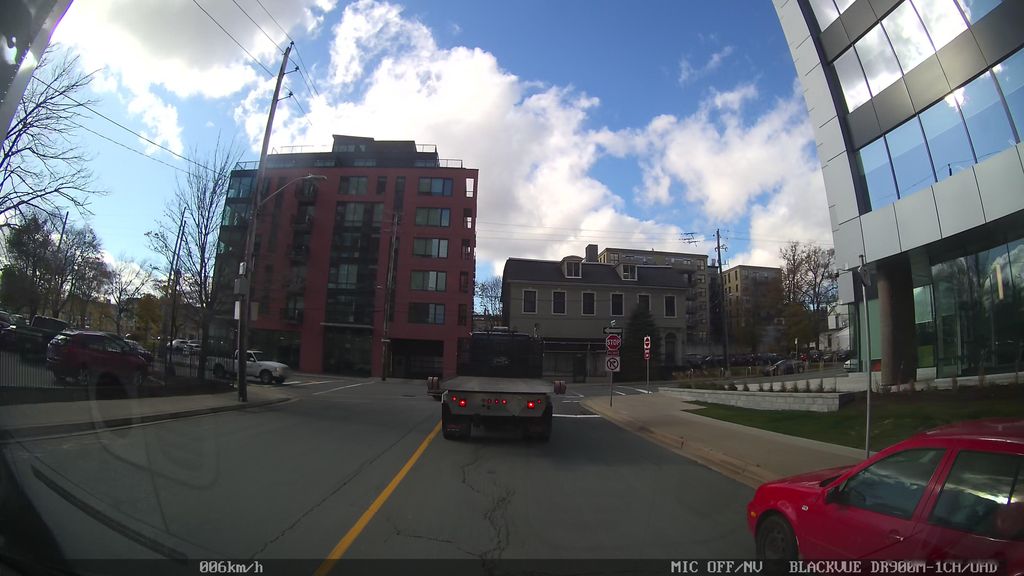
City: halifax